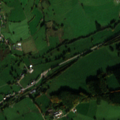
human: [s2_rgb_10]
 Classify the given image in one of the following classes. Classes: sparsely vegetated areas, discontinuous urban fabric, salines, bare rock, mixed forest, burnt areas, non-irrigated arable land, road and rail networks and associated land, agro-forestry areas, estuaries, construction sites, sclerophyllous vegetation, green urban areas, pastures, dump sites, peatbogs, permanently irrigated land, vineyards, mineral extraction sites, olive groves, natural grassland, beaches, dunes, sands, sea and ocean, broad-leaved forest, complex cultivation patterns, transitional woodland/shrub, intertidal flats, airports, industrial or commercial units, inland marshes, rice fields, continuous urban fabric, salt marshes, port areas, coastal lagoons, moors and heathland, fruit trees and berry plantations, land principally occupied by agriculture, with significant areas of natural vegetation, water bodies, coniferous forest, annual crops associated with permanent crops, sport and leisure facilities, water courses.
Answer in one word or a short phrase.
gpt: discontinuous urban fabric, pastures, mixed forest